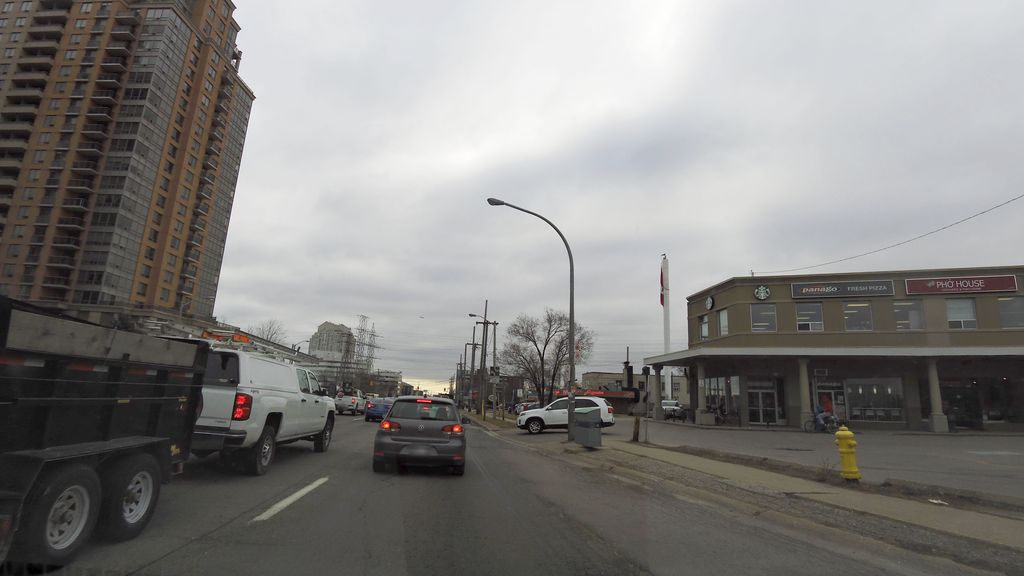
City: toronto